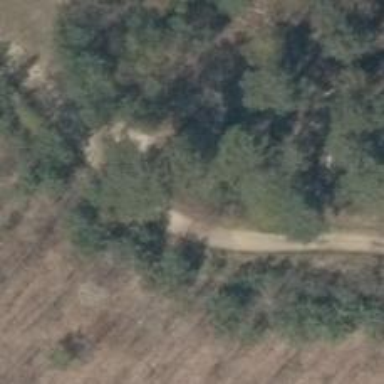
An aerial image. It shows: Compacted track road.